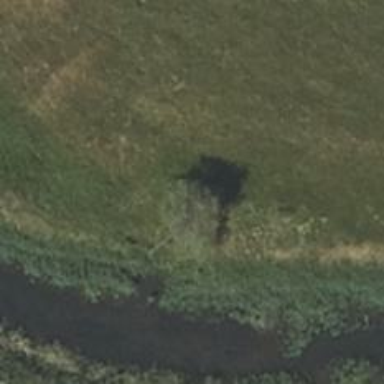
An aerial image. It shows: Deciduous broadleaved tree.